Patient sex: M
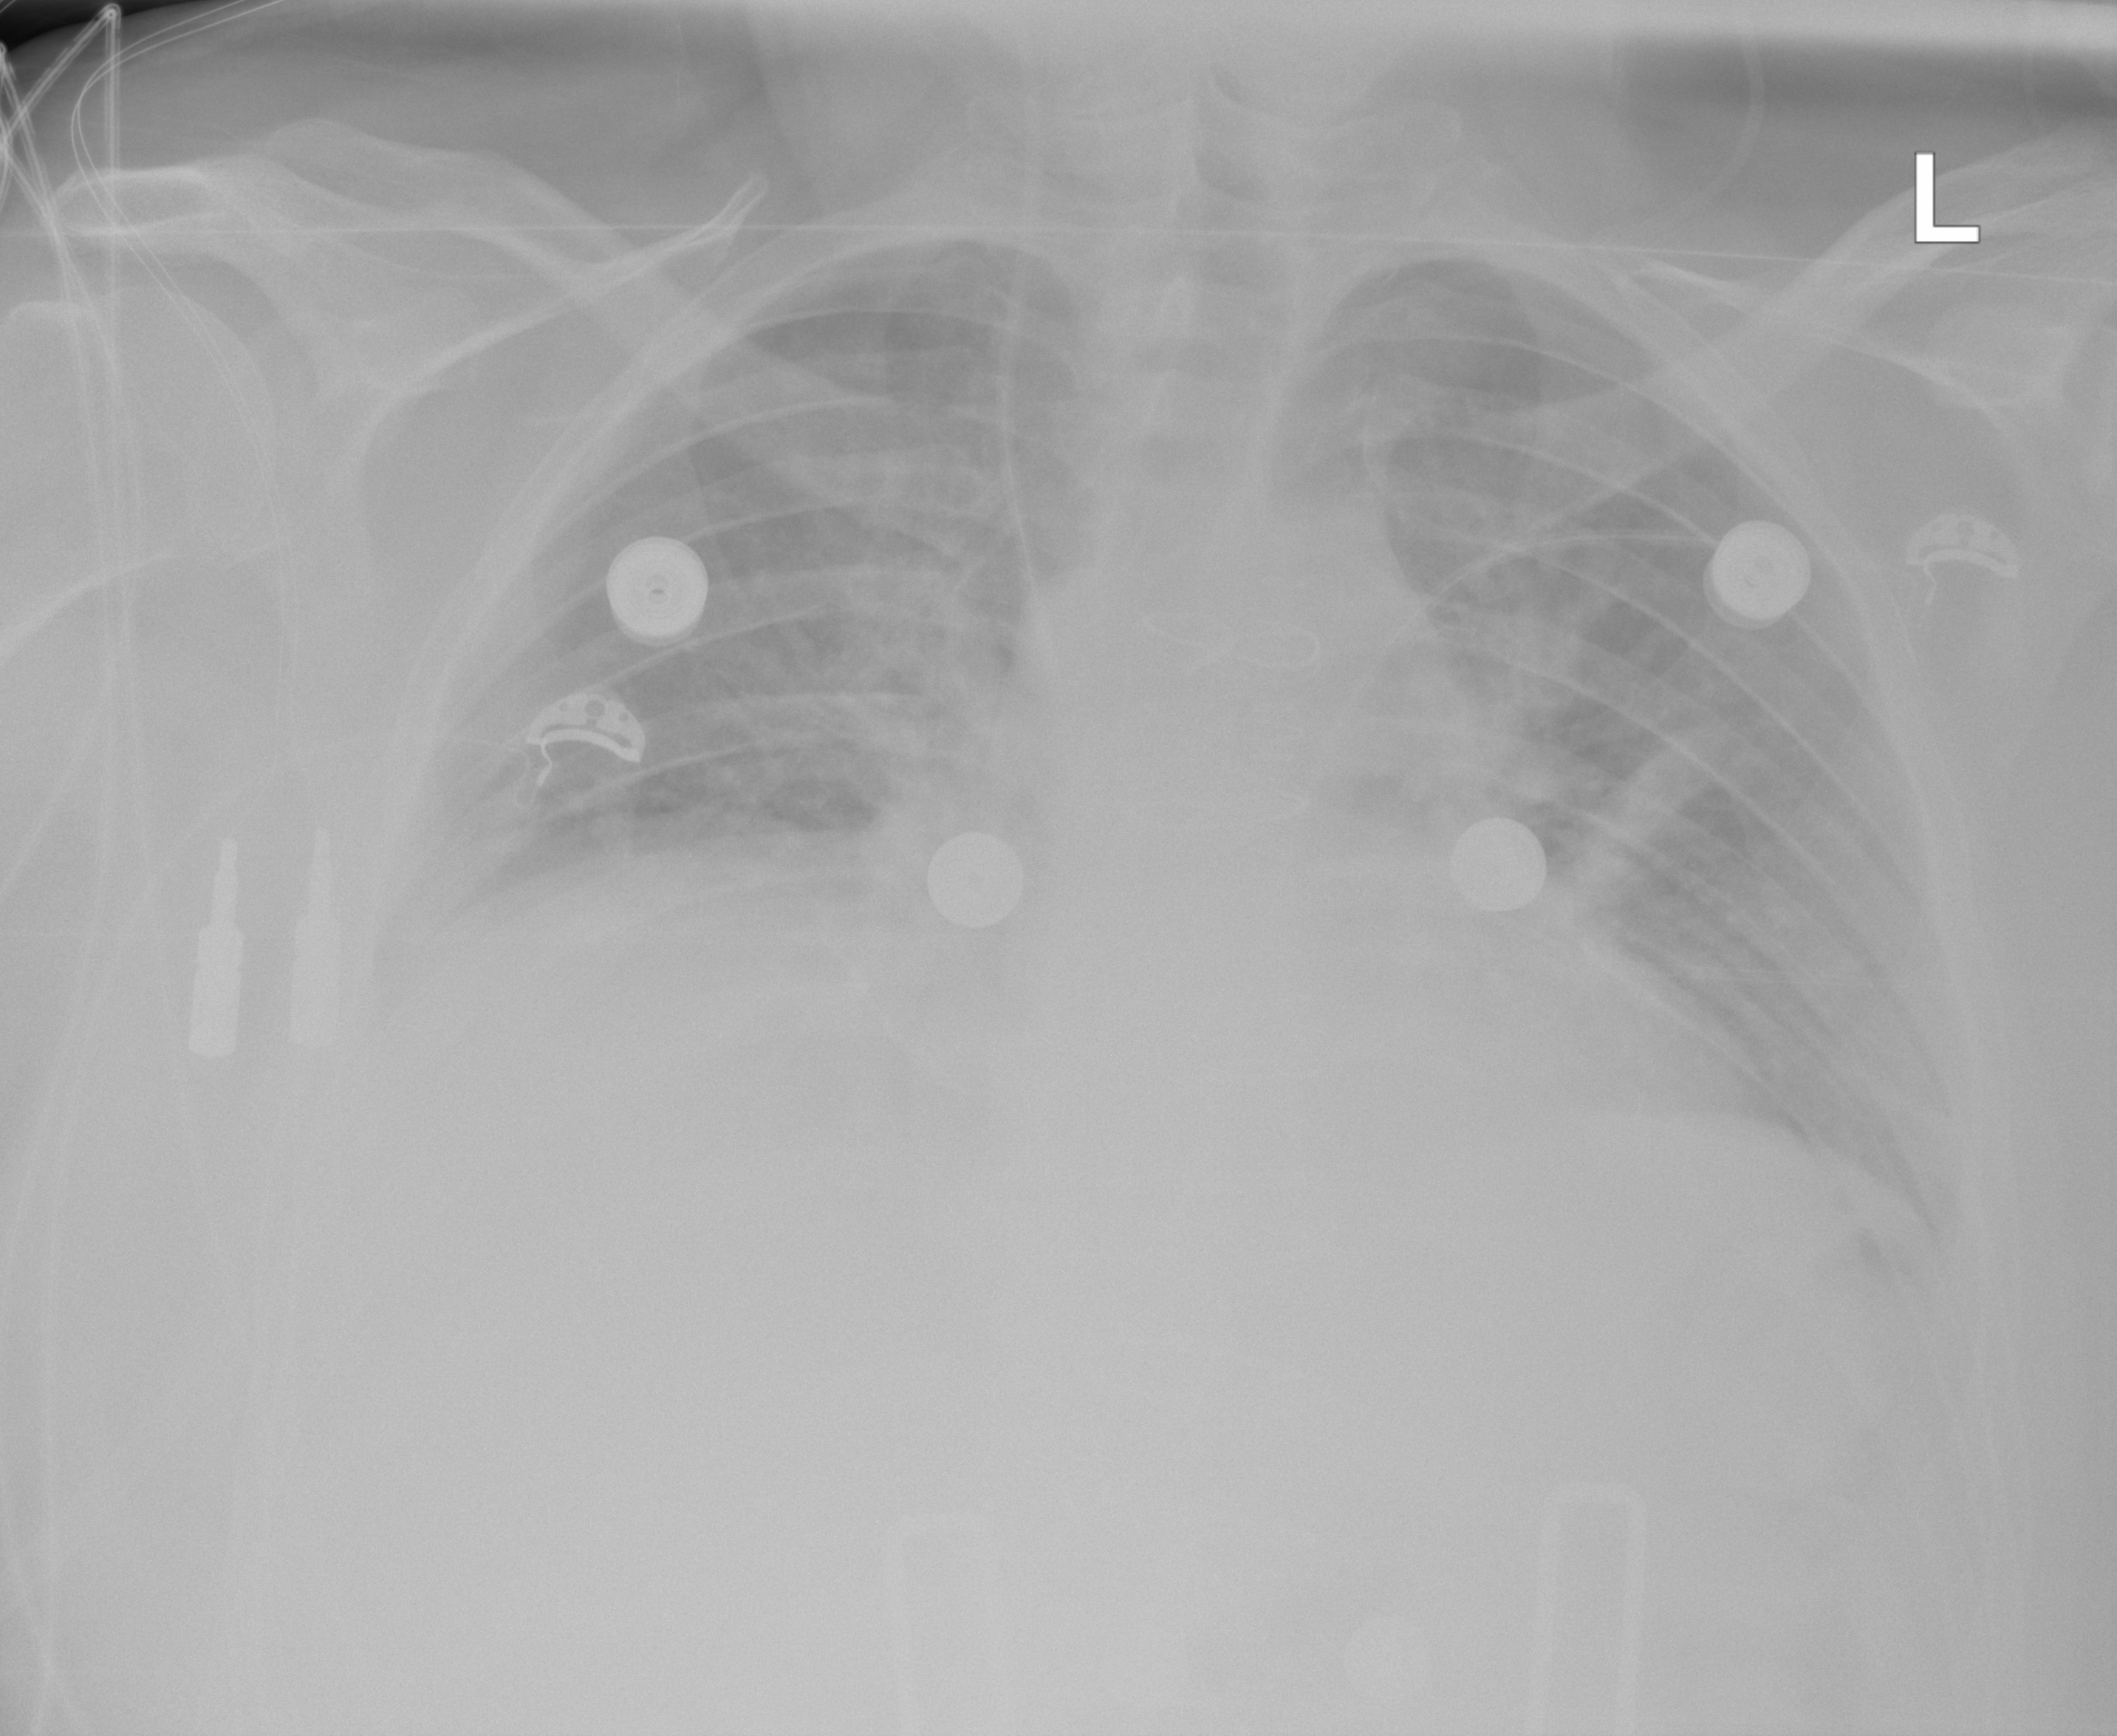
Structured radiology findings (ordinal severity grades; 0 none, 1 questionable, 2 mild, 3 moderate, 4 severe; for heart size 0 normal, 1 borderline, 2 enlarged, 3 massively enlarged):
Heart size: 0
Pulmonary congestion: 0
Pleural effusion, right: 0
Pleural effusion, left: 0
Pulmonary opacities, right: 0
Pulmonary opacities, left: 0
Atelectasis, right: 0
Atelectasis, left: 2